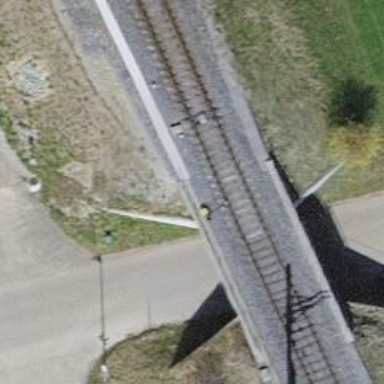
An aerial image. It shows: Single-track electrified railway with contact line.